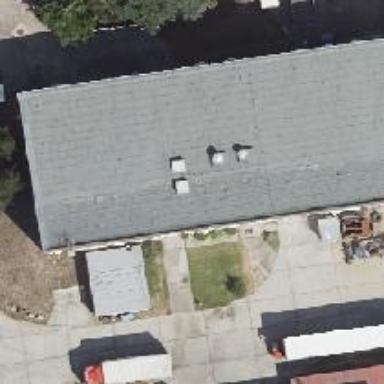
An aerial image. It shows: Car repair shop.